Interaction volume radius: 10 \u00c5
Interaction volume height: 25 \u00c5
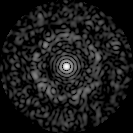
Disorder parameter: 0.8456